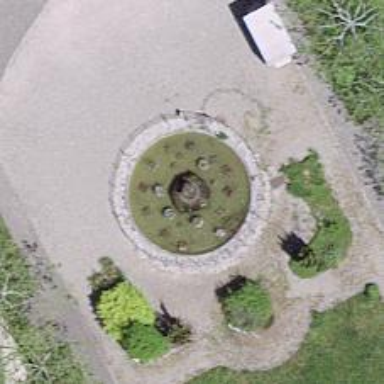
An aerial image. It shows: Fountain.